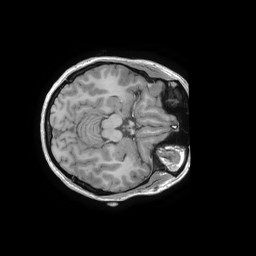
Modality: T1w
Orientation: axial
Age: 24
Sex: female
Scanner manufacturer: ge
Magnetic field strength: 3 T
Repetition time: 0.0073 s
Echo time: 0.002812 s